Question: I set the color of 'hr' to white and it became unclear and blurry,
and it looks like someone changed the opacity to 70%, like this:

How can I make it look as it should?
'''
hr {
border: 10px dotted white;
border-style: none none dotted;
background-color: #ed8d8d;
width: 50%;
margin: auto;
}
'''
'''
<hr>
'''
-------So, this is what I can see from the 'inspection' page when I click HR-----
'''
element.style {
}
hr:not([size]) {
height: 1px;
}
hr {
border: 8px dotted white;
border-style: none none dotted;
background-color: #ed8d8d;
width: 30%;
margin: auto;
}
hr {
margin: 1rem 0;
color: inherit;
background-color: currentColor;
border: 0;
opacity: .25;
}
*, ::after, ::before {
box-sizing: border-box;
}
user agent stylesheet
hr {
display: block;
unicode-bidi: isolate;
margin-block-start: 0.5em;
margin-block-end: 0.5em;
margin-inline-start: auto;
margin-inline-end: auto;
overflow: hidden;
border-style: inset;
border-width: 1px;
}
body {
margin: 0;
font-family: var(--bs-font-sans-serif);
font-size: 1rem;
font-weight: 400;
line-height: 1.5;
color: #212529;
background-color: #fff;
-webkit-text-size-adjust: 100%;
-webkit-tap-highlight-color: transparent;
}
:root {
--bs-blue: #0d6efd;
--bs-indigo: #6610f2;
--bs-purple: #6f42c1;
--bs-pink: #d63384;
--bs-red: #dc3545;
--bs-orange: #fd7e14;
--bs-yellow: #ffc107;
--bs-green: #198754;
--bs-teal: #20c997;
--bs-cyan: #0dcaf0;
--bs-white: #fff;
--bs-gray: #6c757d;
--bs-gray-dark: #343a40;
--bs-primary: #0d6efd;
--bs-secondary: #6c757d;
--bs-success: #198754;
--bs-info: #0dcaf0;
--bs-warning: #ffc107;
--bs-danger: #dc3545;
--bs-light: #f8f9fa;
--bs-dark: #212529;
--bs-font-sans-serif: system-ui,-apple-system,"Segoe UI",Roboto,"Helvetica Neue",Arial,"Noto Sans","Liberation Sans",sans-serif,"Apple Color Emoji","Segoe UI Emoji","Segoe UI Symbol","Noto Color Emoji";
--bs-font-monospace: SFMono-Regular,Menlo,Monaco,Consolas,"Liberation Mono","Courier New",monospace;
--bs-gradient: linear-gradient(180deg, rgba(255, 255, 255, 0.15), rgba(255, 255, 255, 0));
}
*, ::after, ::before {
box-sizing: border-box;
}
*, ::after, ::before {
box-sizing: border-box;
}
'''
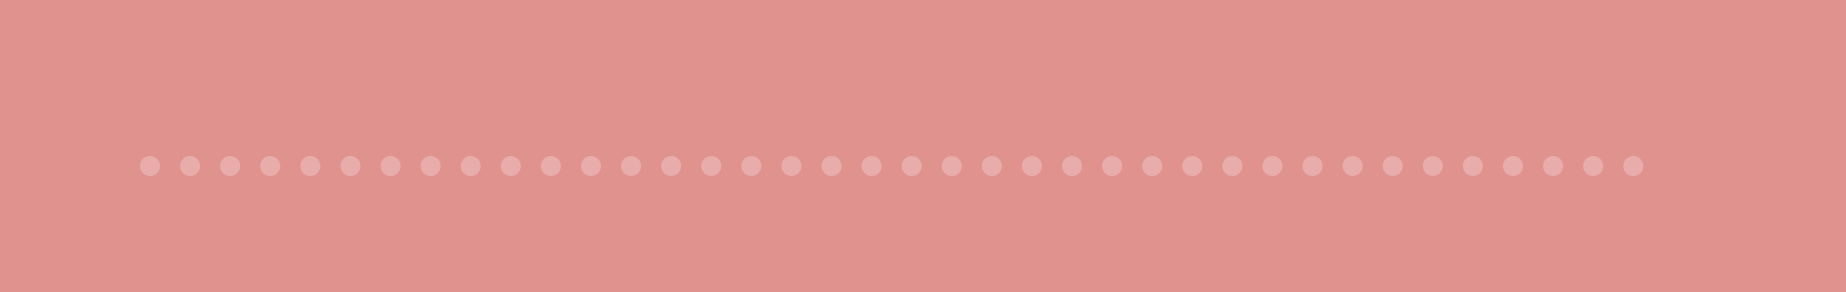
Answer: You have added opacity in your css
'''
hr {
margin: 1rem 0;
color: inherit;
background-color: currentColor;
border: 0;
opacity: .25; //remove this
'''
}